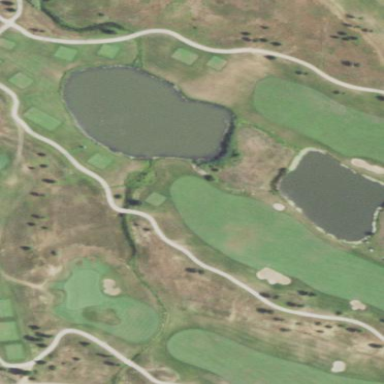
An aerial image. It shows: Rough grassy area used for golf.